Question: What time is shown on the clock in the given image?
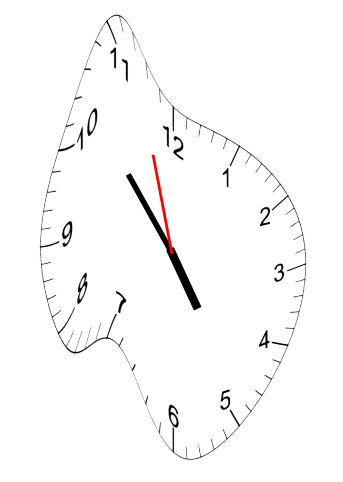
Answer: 04:52:57